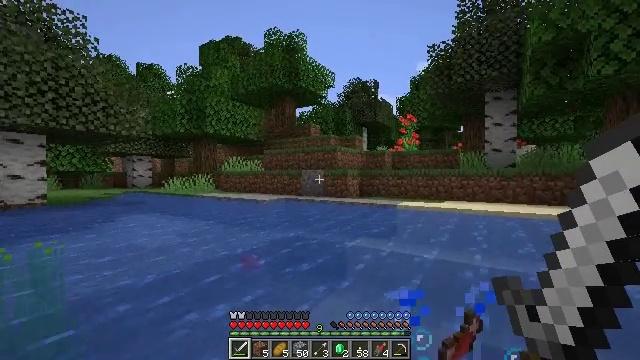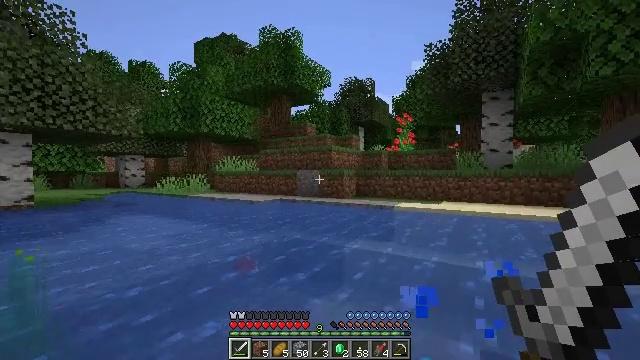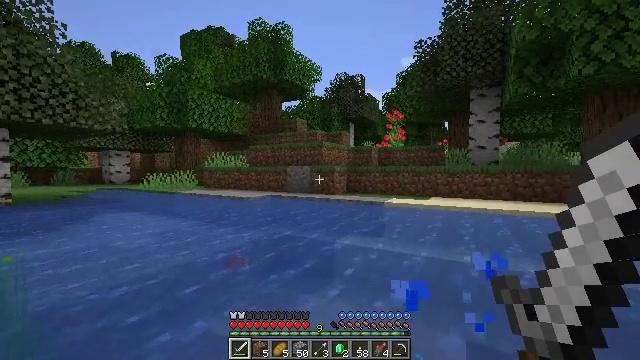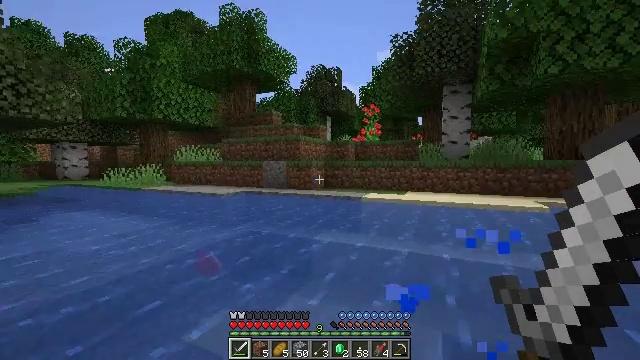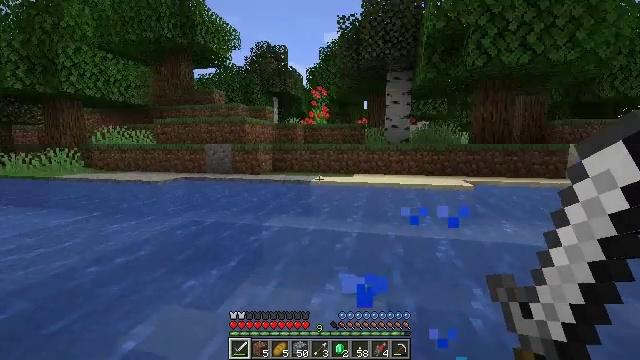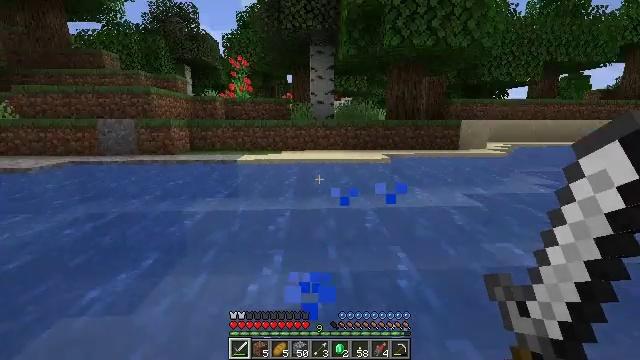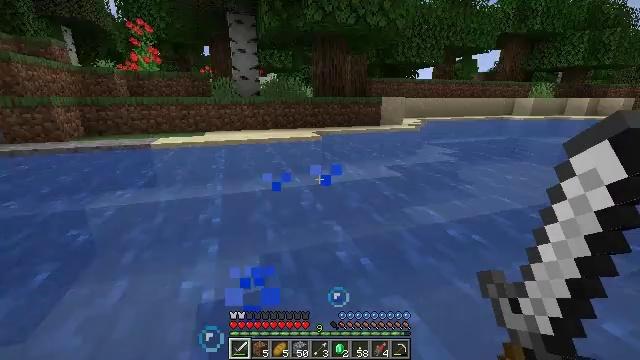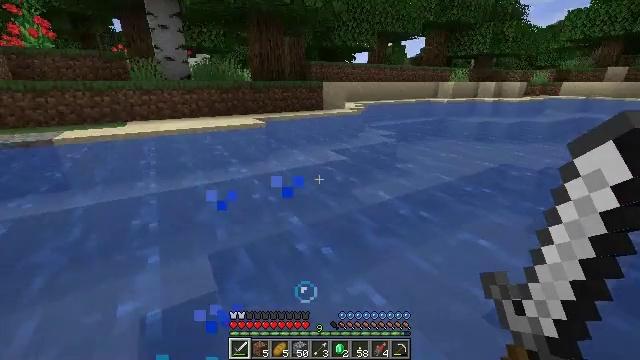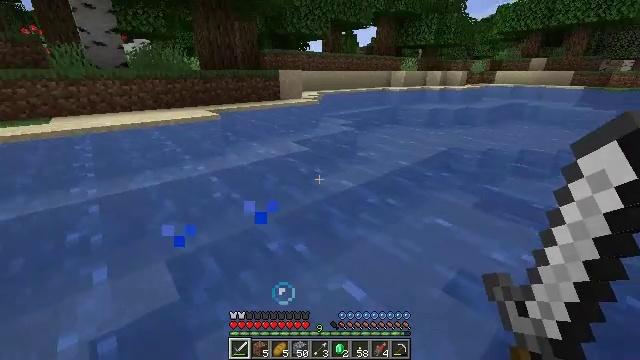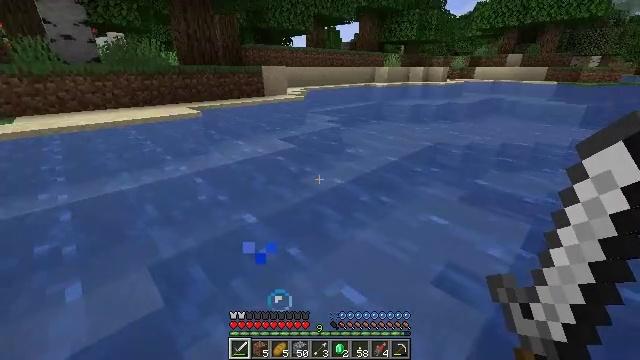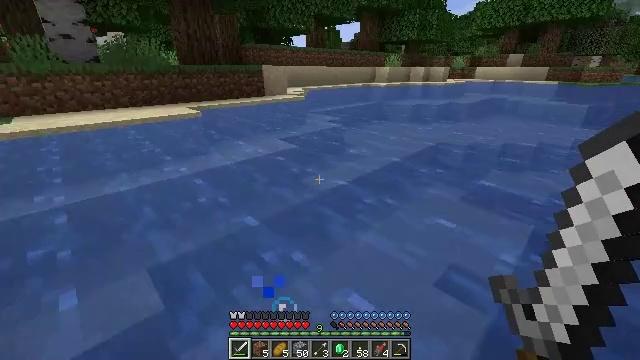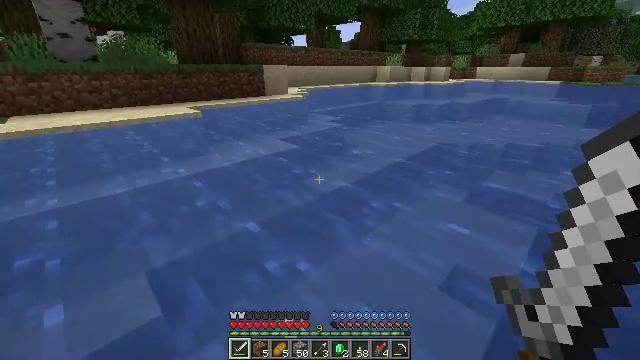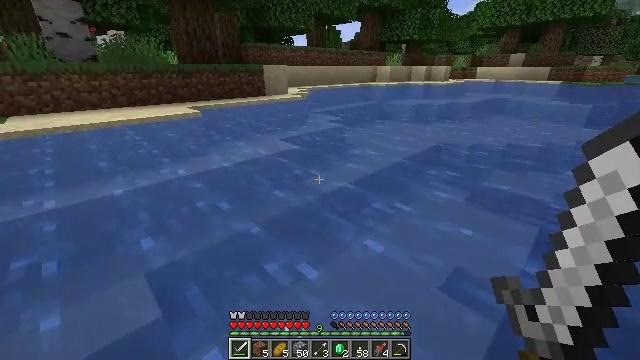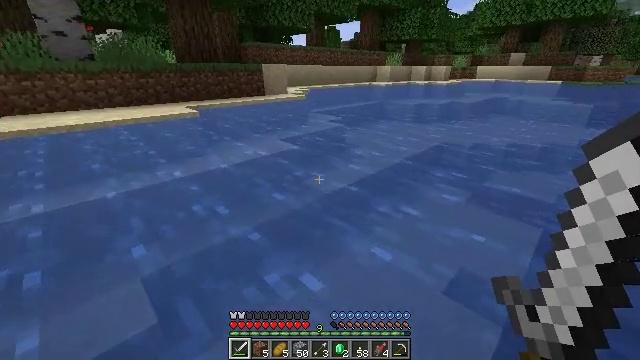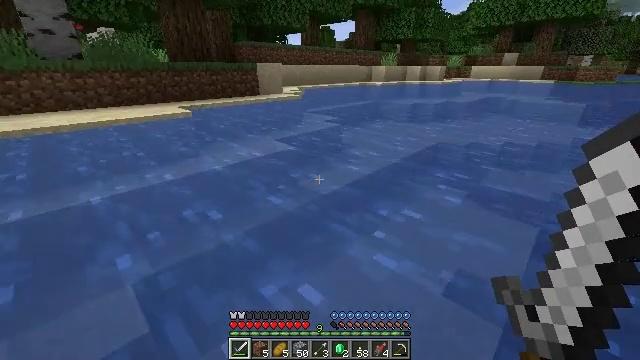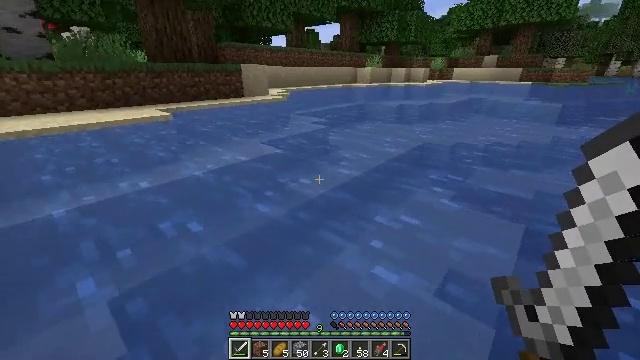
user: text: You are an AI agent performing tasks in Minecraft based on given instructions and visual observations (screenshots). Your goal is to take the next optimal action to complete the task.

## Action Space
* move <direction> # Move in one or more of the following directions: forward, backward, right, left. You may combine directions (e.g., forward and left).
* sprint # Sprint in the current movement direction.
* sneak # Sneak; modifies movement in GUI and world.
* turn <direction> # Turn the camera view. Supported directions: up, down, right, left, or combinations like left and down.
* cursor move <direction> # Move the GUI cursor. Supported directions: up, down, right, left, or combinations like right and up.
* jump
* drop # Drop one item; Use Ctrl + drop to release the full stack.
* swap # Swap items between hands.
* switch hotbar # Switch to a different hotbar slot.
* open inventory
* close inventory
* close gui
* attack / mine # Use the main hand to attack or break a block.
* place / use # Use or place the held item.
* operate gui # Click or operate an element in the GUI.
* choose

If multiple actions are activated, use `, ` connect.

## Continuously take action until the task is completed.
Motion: motion action
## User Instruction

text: Kill aquatic mobs.
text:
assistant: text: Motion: move forward
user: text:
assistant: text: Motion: move forward, turn right
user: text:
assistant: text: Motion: move forward, turn right and down
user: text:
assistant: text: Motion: move forward, turn right and down
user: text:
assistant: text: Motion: move forward, turn right and down
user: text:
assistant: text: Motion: move forward, turn right and down
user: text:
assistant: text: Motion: move forward, turn right and down
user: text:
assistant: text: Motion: move forward, turn right and down
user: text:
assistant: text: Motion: move forward, turn right
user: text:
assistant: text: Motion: move forward
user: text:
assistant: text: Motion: move forward
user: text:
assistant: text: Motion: move forward
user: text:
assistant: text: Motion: move forward
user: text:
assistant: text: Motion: move forward, turn right
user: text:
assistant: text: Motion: move forward, turn right
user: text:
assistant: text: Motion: move forward, turn right
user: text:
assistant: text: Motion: move forward
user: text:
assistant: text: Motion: move forward, turn left
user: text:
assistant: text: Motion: move forward, turn left
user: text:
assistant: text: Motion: move forward, turn left and up
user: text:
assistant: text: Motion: move forward, turn left and up
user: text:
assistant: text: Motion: move forward and move right, turn left and up
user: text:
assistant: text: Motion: move forward and move right
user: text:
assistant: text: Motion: move right
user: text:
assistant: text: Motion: move right
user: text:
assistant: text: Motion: move right
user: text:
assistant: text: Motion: move right
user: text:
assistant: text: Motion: move right
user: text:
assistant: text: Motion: move right
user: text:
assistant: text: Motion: move right